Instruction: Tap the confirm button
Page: seats
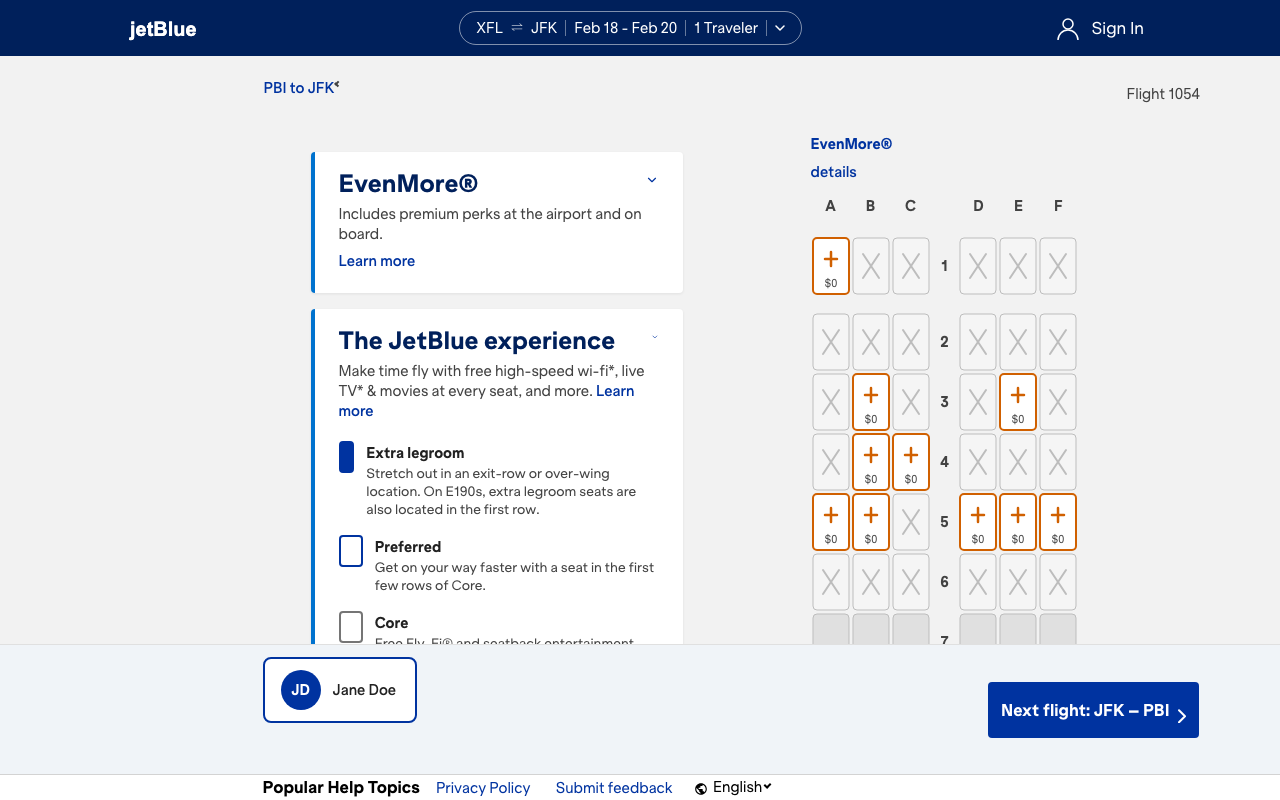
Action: click